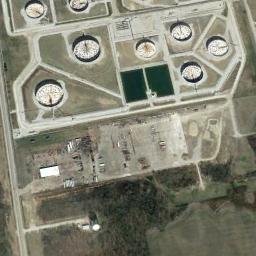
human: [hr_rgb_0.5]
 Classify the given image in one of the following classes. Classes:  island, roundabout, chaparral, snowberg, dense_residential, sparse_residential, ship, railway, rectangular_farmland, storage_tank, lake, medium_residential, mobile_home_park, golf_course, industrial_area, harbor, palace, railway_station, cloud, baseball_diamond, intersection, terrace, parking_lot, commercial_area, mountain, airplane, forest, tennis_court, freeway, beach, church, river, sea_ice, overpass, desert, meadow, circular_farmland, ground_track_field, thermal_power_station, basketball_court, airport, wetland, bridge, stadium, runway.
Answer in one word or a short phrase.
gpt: storage_tank